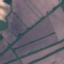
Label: AnnualCrop